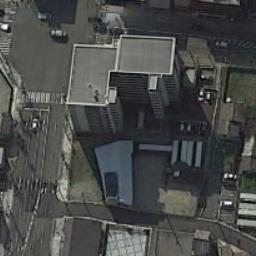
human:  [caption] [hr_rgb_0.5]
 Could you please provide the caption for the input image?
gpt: The commercial area is near the road .

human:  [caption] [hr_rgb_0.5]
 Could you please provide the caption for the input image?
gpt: A commercial area with a high-rise building is surrounded by some roads .

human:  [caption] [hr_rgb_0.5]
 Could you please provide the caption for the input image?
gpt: In a commercial district there are several tall buildings of different shapes and several roads with many cars .

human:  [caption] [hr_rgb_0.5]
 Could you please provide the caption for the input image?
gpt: There is only one tall building in the picture .

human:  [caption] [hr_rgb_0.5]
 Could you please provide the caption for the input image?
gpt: A building with a gray roof at the corner on a commercial area .